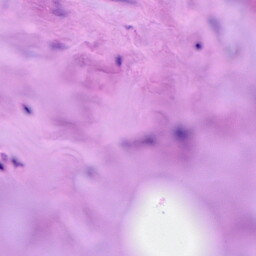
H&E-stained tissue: Breast